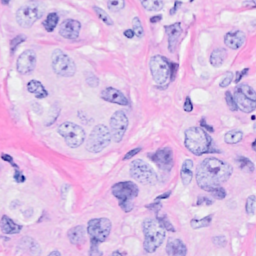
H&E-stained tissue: Breast